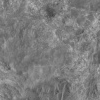
Atmospheric dust classification: not_dusty